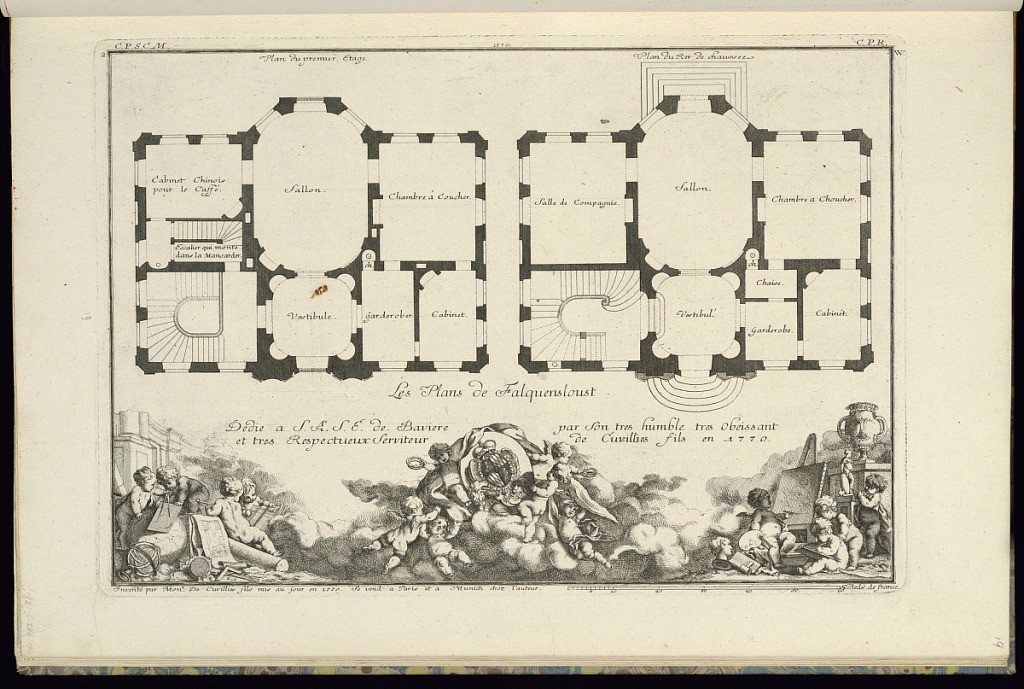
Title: Les Plans de Falquensloust
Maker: François de Cuvilliés the younger, German, 1731 - 1777
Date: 1770
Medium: Etching and engraving on paper
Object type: Print
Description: Plans for the ground floor and first floor of the Falkenlust Palace at Brühl, Germany, with three allegorical vignettes illustrating putti, architectural plans, paintings, sculptures, and coat of arms. The plate is titled, signed, dated, and numbered.